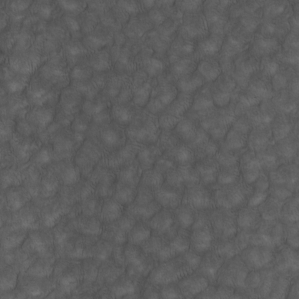
Label: non_frost